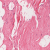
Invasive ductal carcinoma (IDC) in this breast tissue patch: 0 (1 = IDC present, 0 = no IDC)